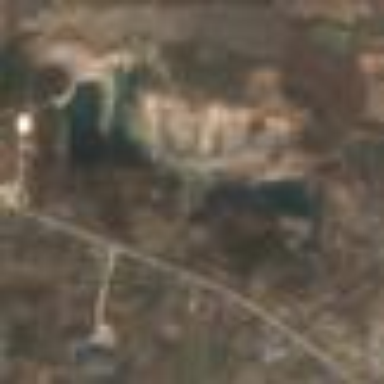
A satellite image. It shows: Quarry area.